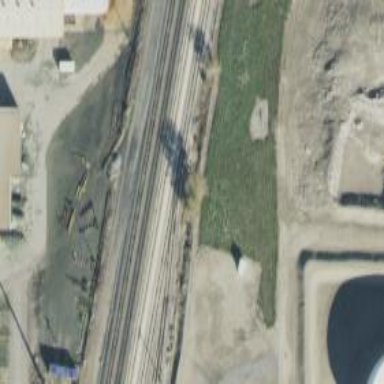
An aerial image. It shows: Railway siding with rails.